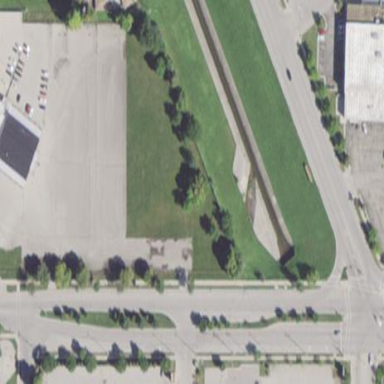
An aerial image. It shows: Schoolyard designated as leisure land.